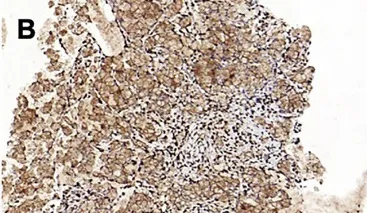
IHC x10.0. PMS-2.
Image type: pathology (immunostaining)